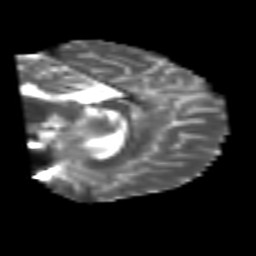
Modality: T2w
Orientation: sagittal
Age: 25
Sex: male
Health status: healthy